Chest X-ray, PA view. Patient: 22 years old, sex M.
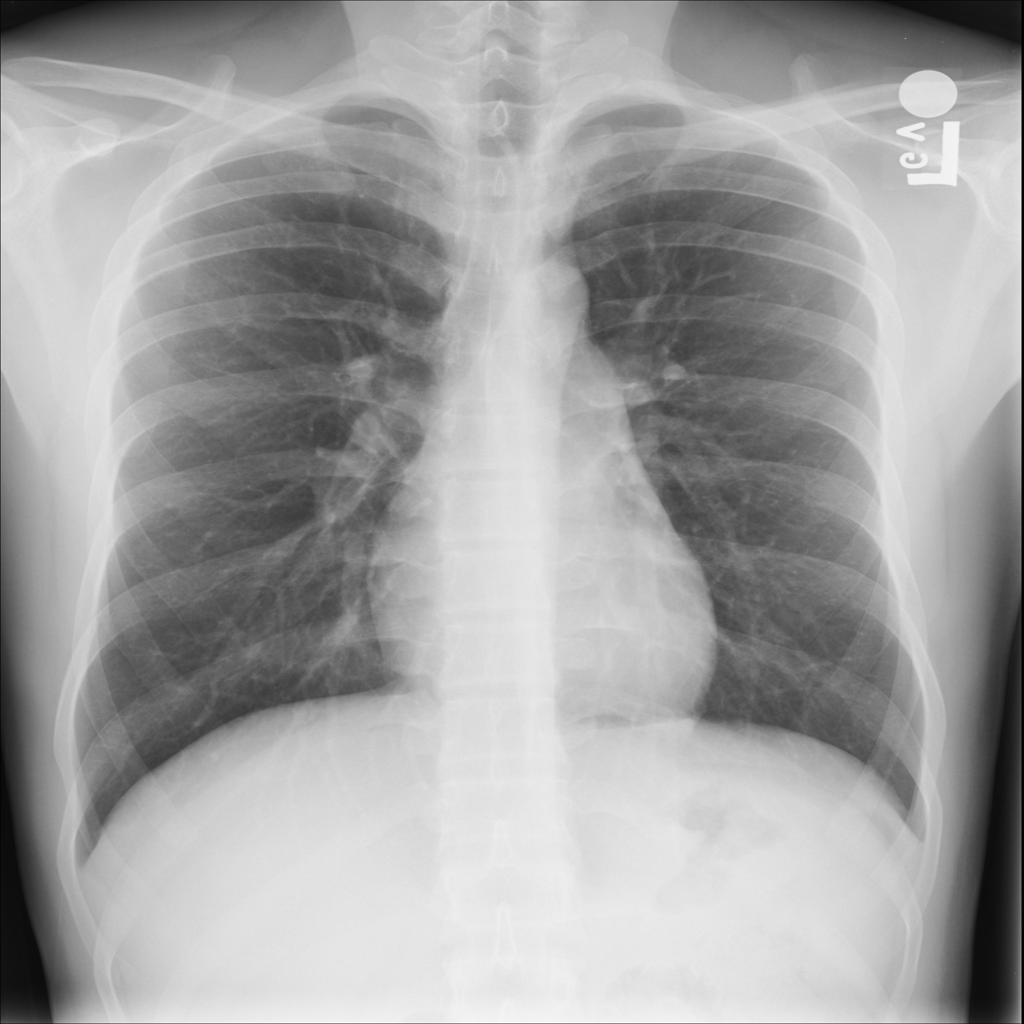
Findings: No Finding